Question:
Is there any way to stop the callout from automatically appearing on an embedded google map? I know the user can click to dismiss it and all that, but the way my map is set up, the callout virtually always sticks out of the frame, and apart from looking really bad, the name is cut off rendering it completely useless. Is there any URL parameter or something i can pass to the iFrame to stop it appearing>
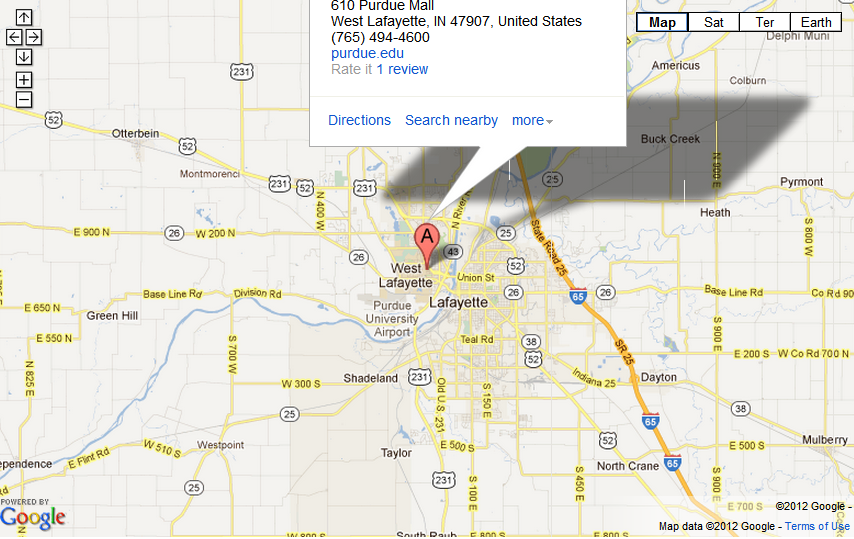
Answer: There is a iwloc-parameter which defines where to show a infowindow.
I don't know if it's documented somewhere, but it seems to work like this:
- When the iwloc-parameter is missing, a infowindow is shown for the first marker(place), it's the A-marker when available- When the iwloc-parameter is present and set to a value from A-J, a infowindow is shown for the marker(place) with the index supplied via the iwloc-parameter when the marker(place) exists.
So what to do: append a iwloc-parameter to the iframe-src with a value different from A-J , e.g.:
'''
&iwloc=false
'''